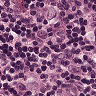
Metastatic tissue present: yes